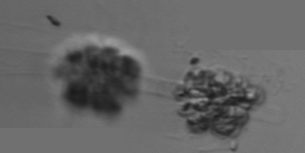
Label: Leptocylindrus_mediterraneus